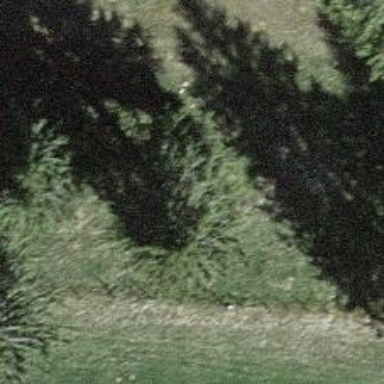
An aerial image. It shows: Single tag "natural: tree."